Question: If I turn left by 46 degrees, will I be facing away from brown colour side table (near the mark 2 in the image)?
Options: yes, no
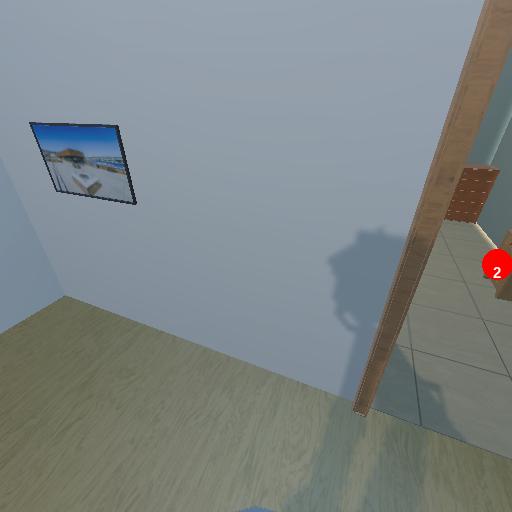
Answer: yes